高一 · 立体几何学
在直三棱柱 $A B C-A_{1} B_{1} C_{1}$ 中, $B C=C C_{1}$, 当底面 $A_{1} B_{1} C_{1}$ 满足条件 \$ \qquad \$时, 有 $A B_{1} \perp B C_{1}$. (注：填上你认为正确的一种条件即可, 不必考虑所有可能的情况)
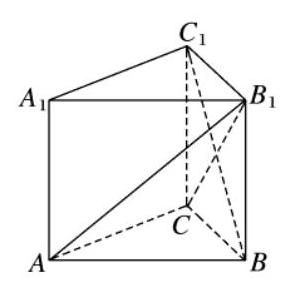
答案: $\angle A_{1} C_{1} B_{1}=90^{\circ}$
解析: 如图所示, 连接 $B_{1} C$, 由 $B C=C C_{1}$, 可得 $B C_{1} \perp B_{1} C$, 因此, 要证 $A B_{1} \perp B C_{1}$, 则只要证明 $B C_{1} \perp$ 平面 $A B_{1} C$, 即只要证 $A C \perp B C_{1}$ 即可, 由直三棱柱可知, 只要证 $A C \perp B C$ 即可. 因为 $A_{1} C_{1} / / A C, B_{1} C_{1} / / B C$, 故
只要证 $A_{1} C_{1} \perp B_{1} C_{1}$ 即可. (或者能推出 $A_{1} C_{1} \perp B_{1} C_{1}$ 的条件, 如 $\angle A_{1} C_{1} B_{1}=90^{\circ}$ 等)